Question: I'm having a main view controller containing a 'UIScrollView' called containerScrollView. This scrollview has on each page another scrollview with the size of the screen containing two view controllers: 'MessagesViewController' and 'InfoViewController'. Here's a schema.

The personScrollView in the containerScrollView works fine but the problem is in the adding of the two view controllers' view to the personScrollView.
'''
@property (nonatomic, retain) MessagesViewController *matchesVC;
@property (nonatomic, retain) InfoViewController *standingsVC;
for (int i = 0; i < 3; i++) {
UIScrollView *personScrollView = [[UIScrollView alloc] initWithFrame:CGRectMake(i*320, 0, 320, self.containerScrollView.frame.size.height)];
NSArray *colors = @[[UIColor blueColor], [UIColor orangeColor], [UIColor greenColor]];
[personScrollView setBackgroundColor:[y objectAtIndex:i]];
[personScrollView setPagingEnabled:YES];
[personScrollView setContentSize:CGSizeMake(self.view.frame.size.width * 2, personScrollView)];
[self.containerScrollView addSubview:personScrollView];
/* Populate the scrollview */
// Messages
if (self.messagesVC == nil)
{
self.messagesVC = [[MessagesViewController alloc] init];
[self.messagesVC setFrame:CGRectMake(0, 0, 320, self.containerScrollView.frame.size.height)];
}
[personScrollView addSubview:self.messagesVC.view];
// Info
if (self.infoVC == nil)
{
self.infoVC = [[InfoViewController alloc] init];
[self.infoVC setFrame:CGRectMake(320, 0, 320, self.containerScrollView.frame.size.height)];
}
[personScrollView addSubview:self.infoVC.view];
}
[self.containerScrollView setContentSize:CGSizeMake(320*3, self.containerScrollView.frame.size.height)];
'''
The problem is that the two view controllers (messages and info) only get added once, and to the last personScrollView of containerScrollView.
How to get the view controllers added to all of my personScrollViews? Something wrong with the property declaration?
I have read something about this abusing view controllers, but this is the only solution. There is really a lot of code in the two view controllers and I can't add it to my rootviewcontroller.
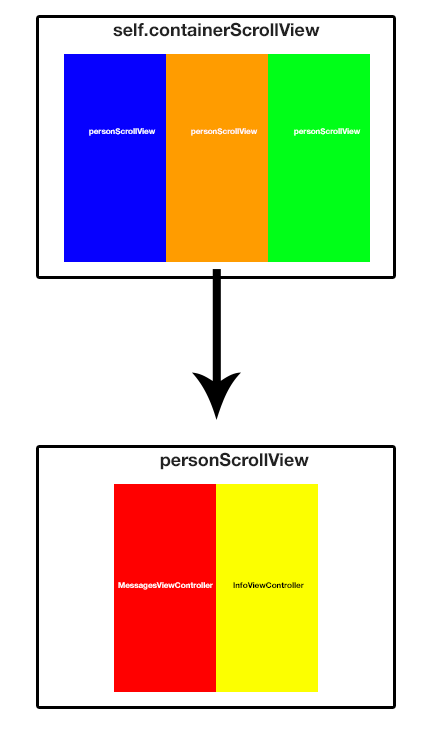
Answer: I ended up creating multiple instances of my view controllers and storing them in an array. Not a great solution, but the best I could find.
'''
@property (strong, nonatomic) MessagesViewController *messagesVC1;
@property (strong, nonatomic) MessagesViewController *messagesVC2;
@property (strong, nonatomic) MessagesViewController *messagesVC3;
@property (strong, nonatomic) MessagesViewController *messagesVC4;
@property (strong, nonatomic) MessagesViewController *messagesVC5;
@property (strong, nonatomic) MessagesViewController *messagesVC6;
self.messagesVC1 = [[MessagesViewController alloc] initWithData:data];
self.messagesVC2 = [[MessagesViewController alloc] initWithData:data];
self.messagesVC3 = [[MessagesViewController alloc] initWithData:data];
self.messagesVC4 = [[MessagesViewController alloc] initWithData:data];
self.messagesVC5 = [[MessagesViewController alloc] initWithData:data];
self.messagesVC6 = [[MessagesViewController alloc] initWithData:data];
self.messagesVCArray = @[self.messagesVC1, self.messagesVC2, self.messagesVC3, self.messagesVC4, self.messagesVC5, self.messagesVC6];
MessagesViewController *messagesVC = [self.messagesVCArray objectAtIndex:i];
[messagesVC setFrame:CGRectMake(0, 0, 320, leagueScrollView.frame.size.height)];
[leagueScrollView addSubview:messagesVC.view];
'''